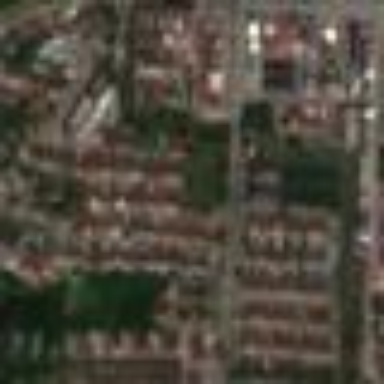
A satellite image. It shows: Neighborhood with residential gardens.